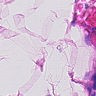
Metastatic tissue present: no